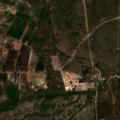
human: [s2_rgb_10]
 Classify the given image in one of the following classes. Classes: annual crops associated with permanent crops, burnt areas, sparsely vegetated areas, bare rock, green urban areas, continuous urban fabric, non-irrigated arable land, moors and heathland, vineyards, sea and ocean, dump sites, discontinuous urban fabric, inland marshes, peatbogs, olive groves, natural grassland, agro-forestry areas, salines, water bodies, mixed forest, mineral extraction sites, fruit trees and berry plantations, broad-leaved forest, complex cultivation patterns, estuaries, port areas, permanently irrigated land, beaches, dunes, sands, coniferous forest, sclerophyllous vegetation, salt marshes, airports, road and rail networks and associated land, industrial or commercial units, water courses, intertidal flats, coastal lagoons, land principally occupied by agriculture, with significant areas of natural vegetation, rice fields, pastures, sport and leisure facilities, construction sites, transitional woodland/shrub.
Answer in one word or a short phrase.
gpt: continuous urban fabric